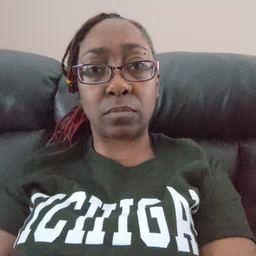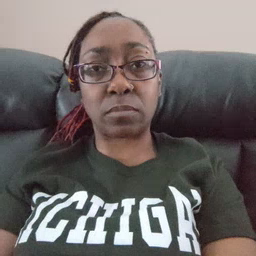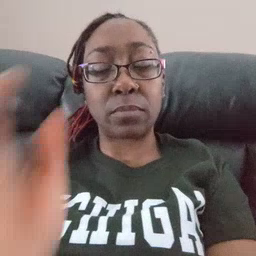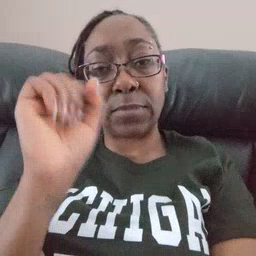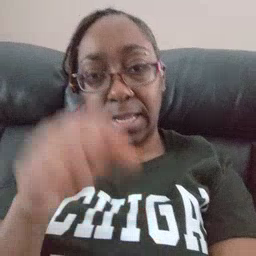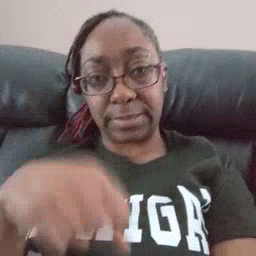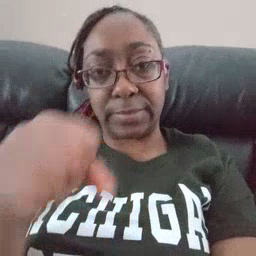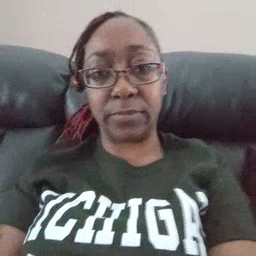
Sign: yes